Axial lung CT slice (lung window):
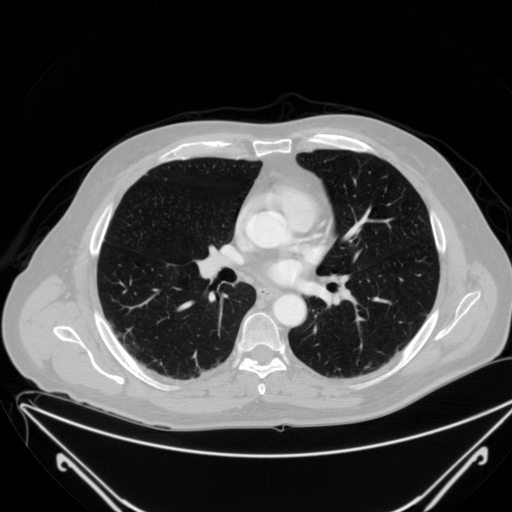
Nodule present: no